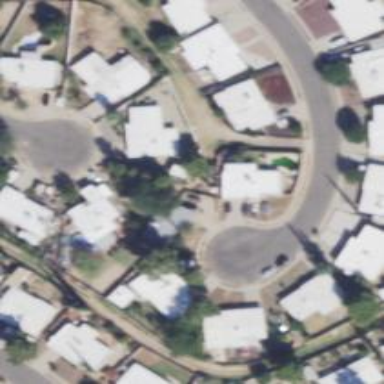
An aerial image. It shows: Alley classified as service road.